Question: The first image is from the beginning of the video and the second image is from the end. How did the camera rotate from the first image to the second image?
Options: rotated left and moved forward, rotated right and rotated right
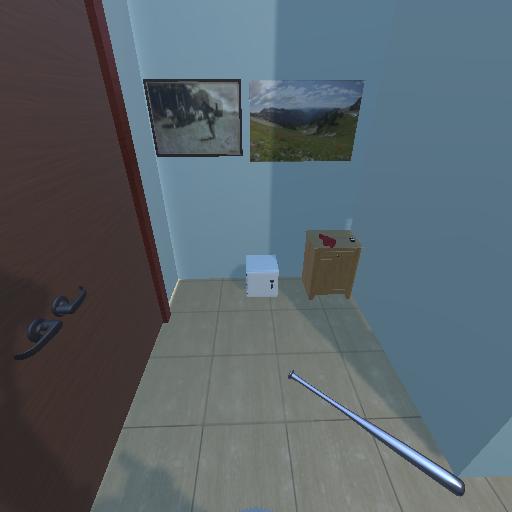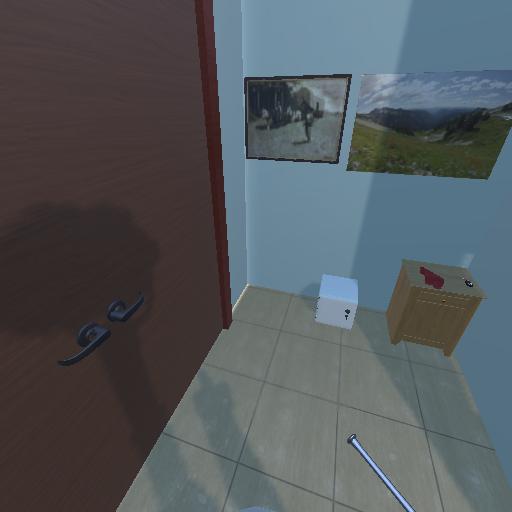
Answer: rotated left and moved forward